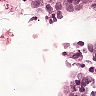
Metastatic tissue present: yes